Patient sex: F
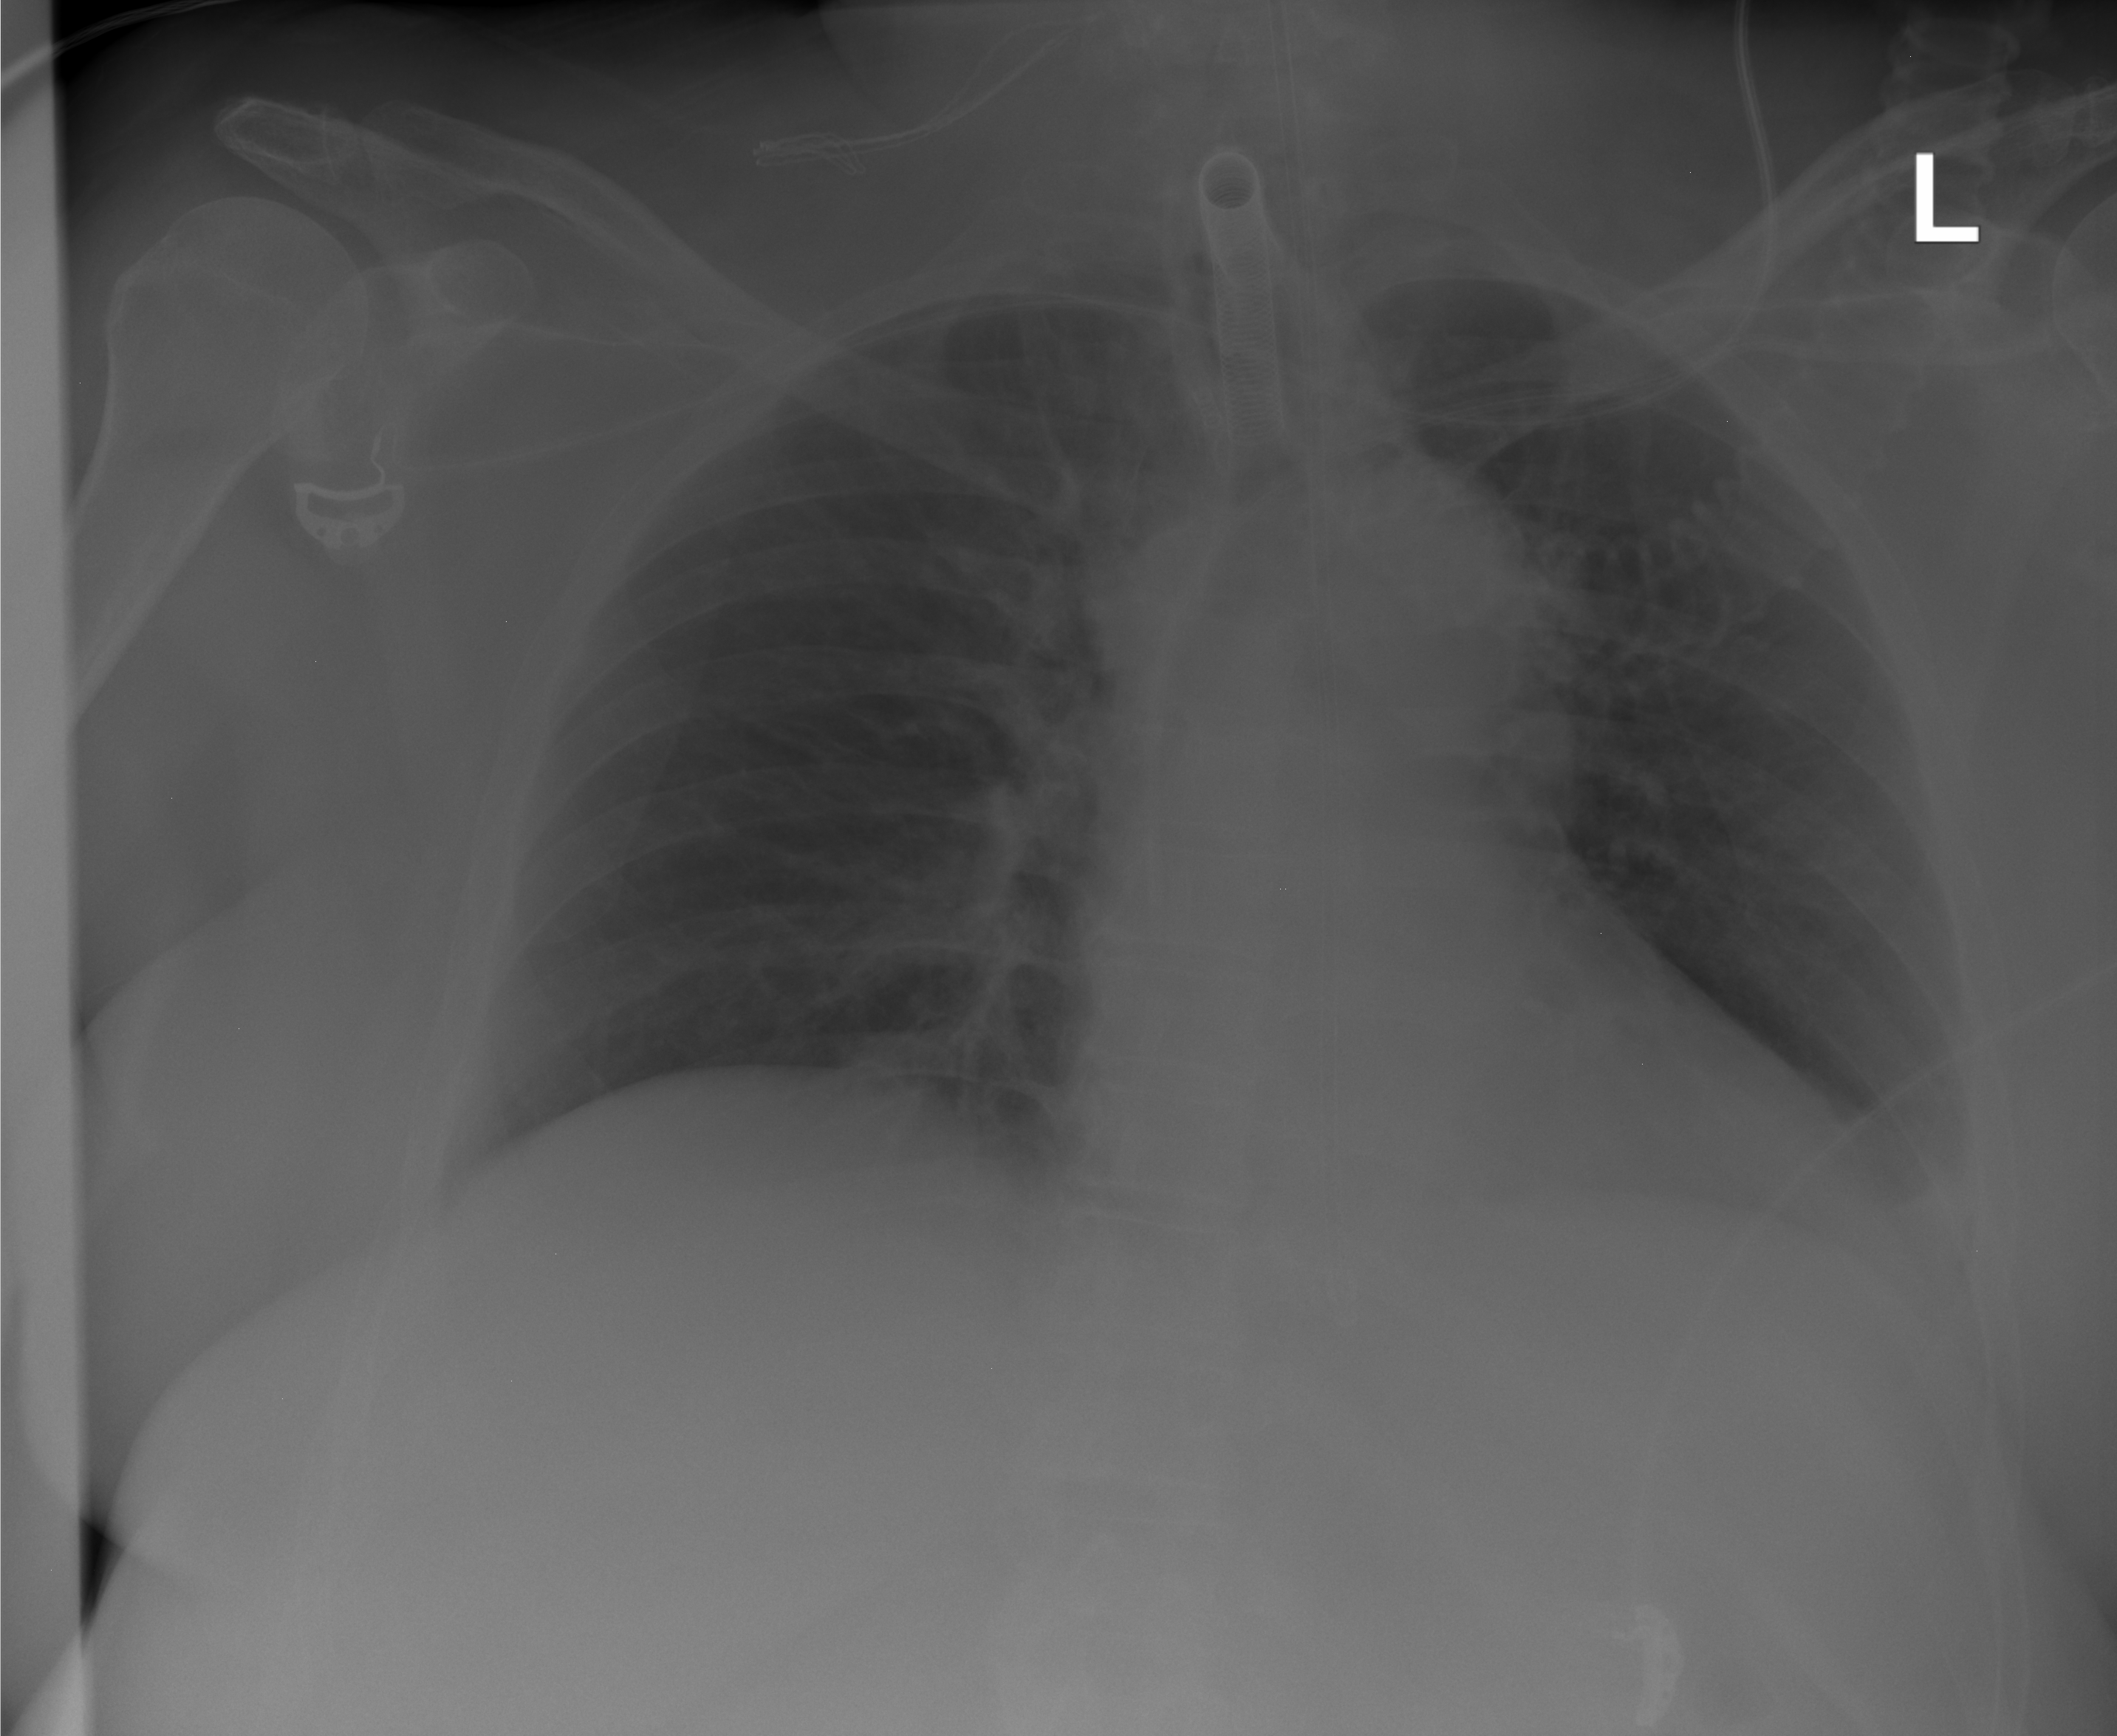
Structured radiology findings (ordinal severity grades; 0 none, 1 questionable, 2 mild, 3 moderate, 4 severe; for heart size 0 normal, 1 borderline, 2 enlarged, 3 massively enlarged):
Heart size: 0
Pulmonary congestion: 0
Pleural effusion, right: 0
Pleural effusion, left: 1
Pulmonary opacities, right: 0
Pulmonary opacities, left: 0
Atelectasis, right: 0
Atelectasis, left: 0